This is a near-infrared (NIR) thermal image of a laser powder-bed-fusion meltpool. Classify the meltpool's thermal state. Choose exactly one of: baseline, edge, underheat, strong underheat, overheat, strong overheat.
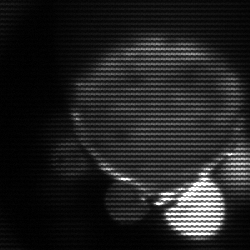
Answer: edge